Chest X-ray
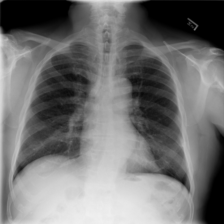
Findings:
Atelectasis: negative
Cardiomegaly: negative
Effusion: negative
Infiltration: negative
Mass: negative
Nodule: negative
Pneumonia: negative
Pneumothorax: negative
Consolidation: negative
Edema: negative
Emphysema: negative
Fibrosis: negative
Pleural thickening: negative
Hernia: negative